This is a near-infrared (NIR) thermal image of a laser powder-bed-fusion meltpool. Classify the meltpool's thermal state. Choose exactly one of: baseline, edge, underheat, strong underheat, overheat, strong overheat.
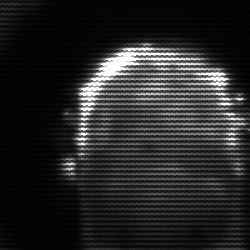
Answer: strong underheat